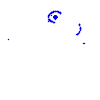
Particle: kaon